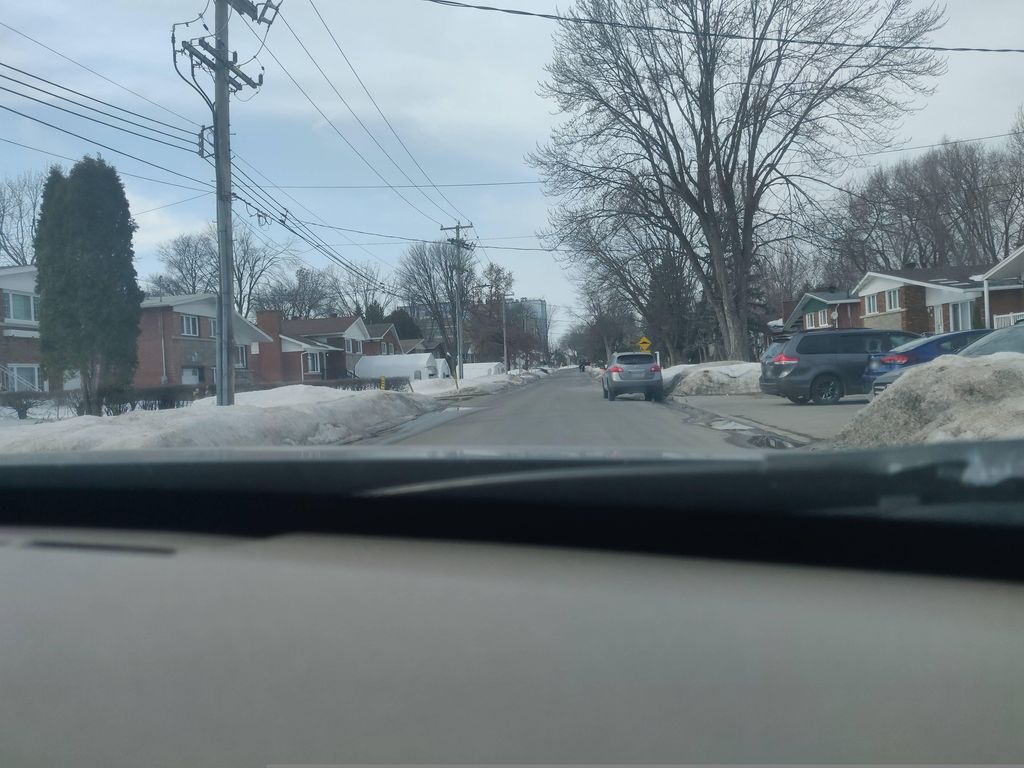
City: montreal